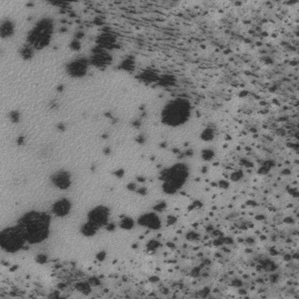
Label: frost